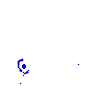
Particle: kaon